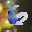
Label: 6